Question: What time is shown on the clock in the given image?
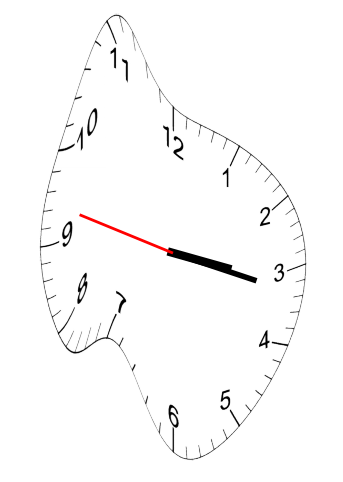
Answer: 03:16:47